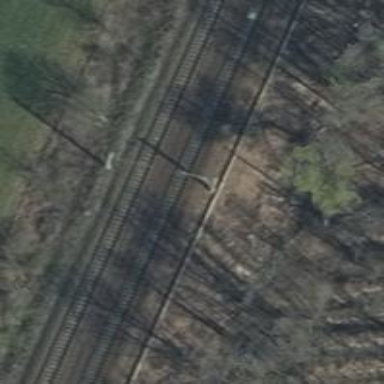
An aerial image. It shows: Railway with electrified contact lines.